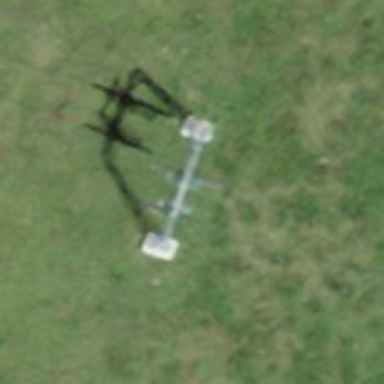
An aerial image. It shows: Pylon for aerialway.